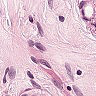
Metastatic tissue present: yes